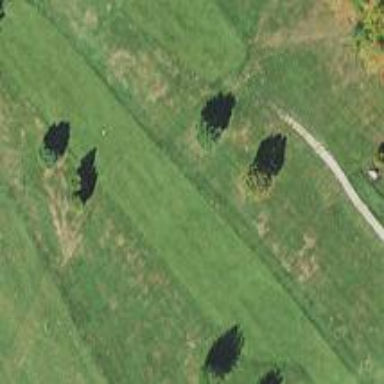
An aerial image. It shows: Golf hole.